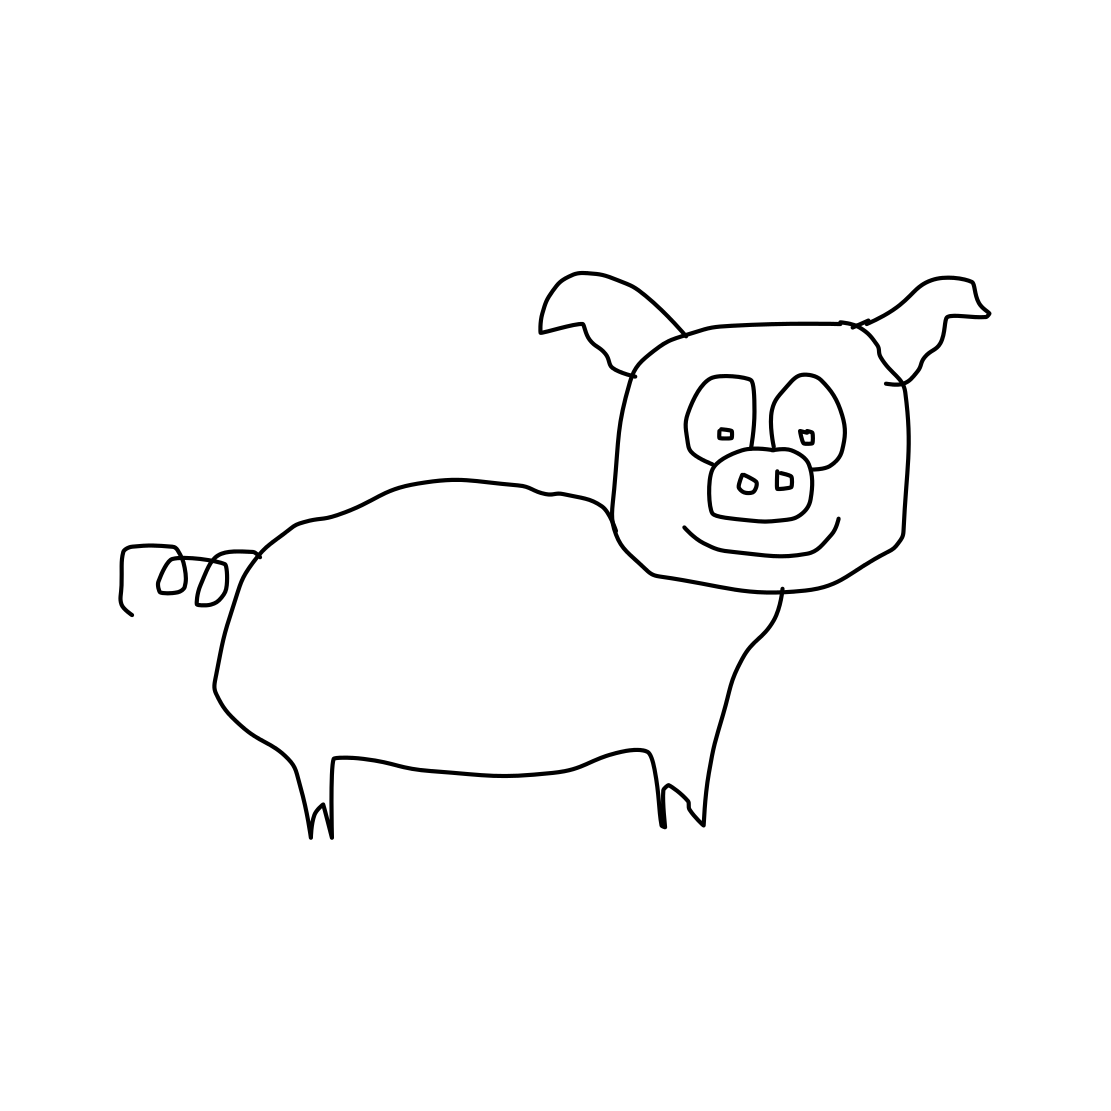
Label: pig